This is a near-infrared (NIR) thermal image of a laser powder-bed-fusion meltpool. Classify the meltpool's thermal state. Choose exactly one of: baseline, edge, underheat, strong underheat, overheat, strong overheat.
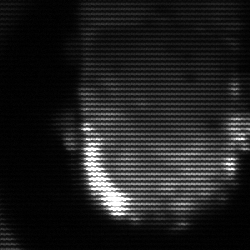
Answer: baseline